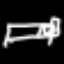
Label: bed